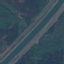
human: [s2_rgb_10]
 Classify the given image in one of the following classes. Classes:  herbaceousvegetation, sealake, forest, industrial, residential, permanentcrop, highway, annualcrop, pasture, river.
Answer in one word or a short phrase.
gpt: River